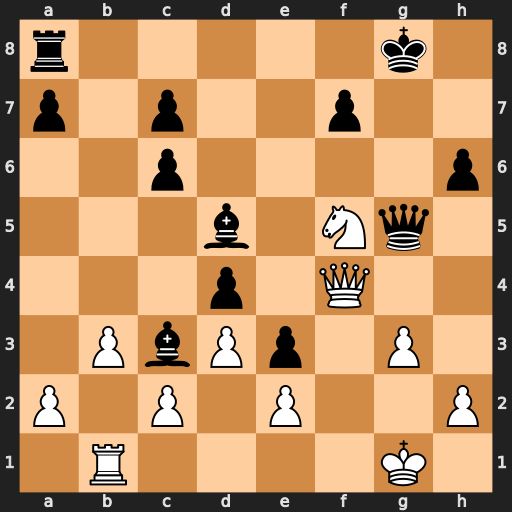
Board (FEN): r5k1/p1p2p2/2p4p/3b1Nq1/3p1Q2/1PbPp1P1/P1P1P2P/1R4K1
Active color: w
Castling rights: -
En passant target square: -
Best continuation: Nxh6+ Qxh6 Qxh6